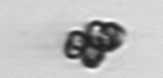
Label: Corymbellus